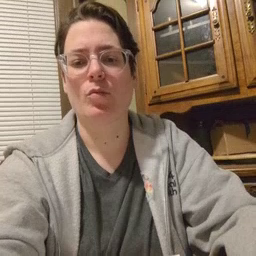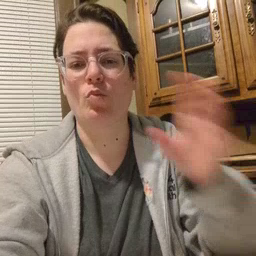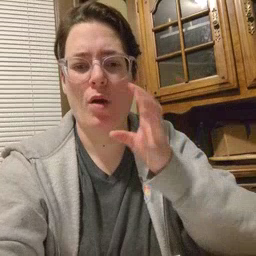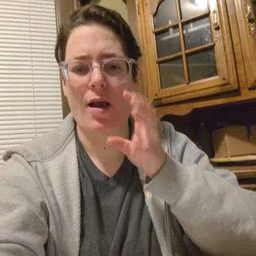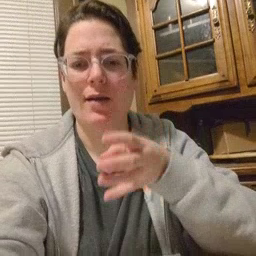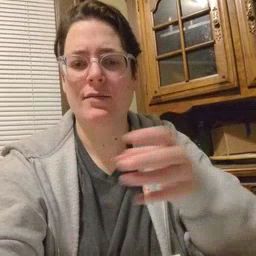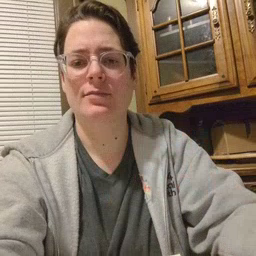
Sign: cry